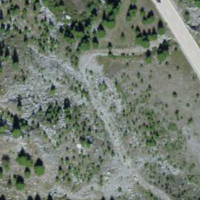
EUNIS habitat code: 48
Species observed at this site:
Dryas octopetala